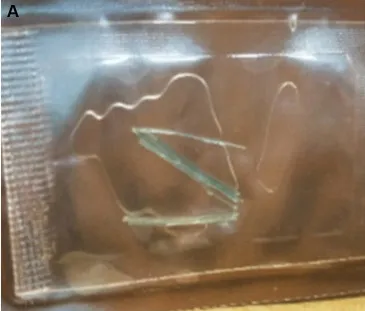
Process of thread-embedding therapy. (A) Absorbable surgical suture.
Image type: radiology (ultrasound)